Question: I have a 'blade' template in 'laravel' in laravel that displays a tab view. The tabs are different 'eventtypes' and in the tabs are the 'events' per type. This view worked fine until today. The only thing that changed is that I made it possible to soft-delete 'events'.
The error I get is the following:
'''
syntax error, unexpected 'endforeach' (T_ENDFOREACH)
'''
This is the entire source code of the template:
'''
@extends('master')
@section('title', '- Kalenderbeheer')
@section('head')
{{ HTML::script('Script/lib/dataTables.js'); }}
<script>
$(document).ready(function(){
$("#EventTypeTabs").tab();
$(".eventtable").dataTable({
paging: false,
info: false,
"aoColumns": [
null,
null,
null,
{ "asSorting": [] }
]
});
$(".eventtable tr").click(function(){
if ($(this).data("id"))
location.href = "/kalender/admin/" + $(this).data("id");
})
});
</script>
@stop
@section('body')
<div class="row">
<div class="col-md-6 col-md-offset-1">
<h1>Kalenderbeheer</h1>
</div>
<div class="col-md-4 rtl">
<a href="/kalender/admin/nieuw">Nieuwe activiteit toevoegen</a>
</div>
</div>
<div class="row">
<div class="col-md-10 col-md-offset-1">
<ul class="nav nav-tabs" style="margin-bottom: 15px;" id="EventTypeTabs">
@foreach ($eventtypes as $et)
<li @if($et->id == 1) class="active" @endif>
<a href="#{{{ $et->getFormattedName() }}}" data-toggle="tab">{{{ $et->name }}}</a>
</li>
@endforeach
</ul>
<div class="tab-content eventtypetabs">
@foreach ($eventtypes as $et)
<div class="tab-pane fade @if ($et->id == 1)active in@endif" id="{{{ $et->getFormattedName() }}}">
@if (count($et->events) > 0)
<table class="table table-striped eventtable">
<thead>
<tr>
<th>#</th>
<th>Datum</th>
<th>Naam</th>
<th></th>
</tr>
</thead>
<tbody>
<?php $c = 0; ?>
@foreach ($et->events as $event)
<tr data-id="{{ $event->id }}">
<td>{{ ++$c }}</td>
<td>{{ preg_replace("/\d{2}:\d{2}:\d{2}/", "", $event->start) }}</td>
<td>{{{ $event->name }}}</td>
<td>X</td>
</tr>
@endforeach
</tbody>
</table>
@endif
</div>
@endforeach
</div>
</div>
</div>
@stop
'''
The error appears on the last '@endforeach'. This is a screenshot of the error:

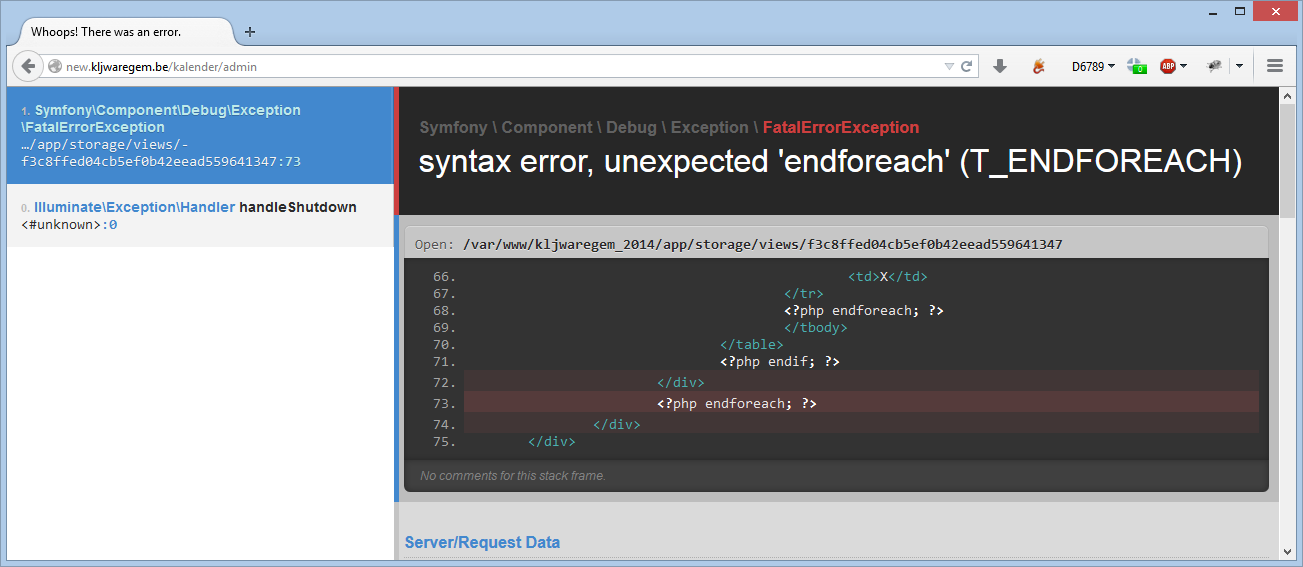
Answer: You just need to add a space before @endif (line 48)
'''
<div class="tab-pane fade @if ($et->id == 1)active in @endif" id="{{{ $et->getFormattedName() }}}">
'''
Also, it's better to use the ternary operator:
'''
class="tab-pane fade {{ $et->id == 1 ? 'active in' :''}}"
'''